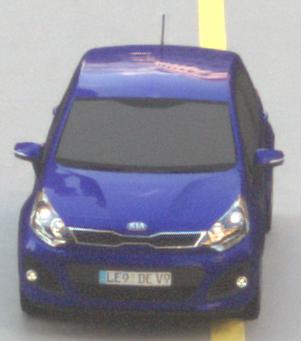
Make: KIA
Model: Rio 1.2
Detailed model: Rio (UB)
Model produced from: 2011/09
Model produced until: 2015/01
Doors: 3
Color: blue
Road condition: dry road
Daytime: sunrise or sunset
Contrast: low contrast